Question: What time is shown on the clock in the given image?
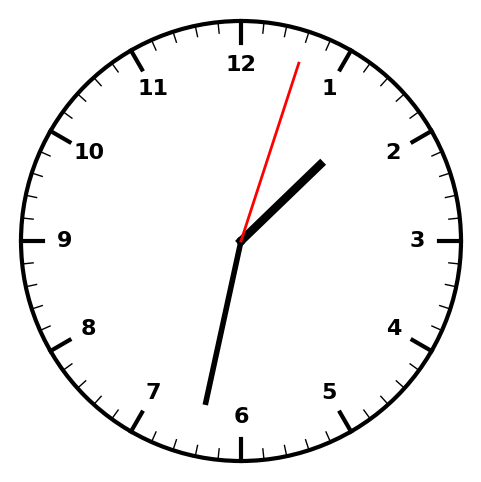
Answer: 01:32:03